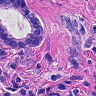
Metastatic tissue present: yes